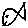
Label: fish